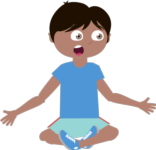
surprised boy crossed leg